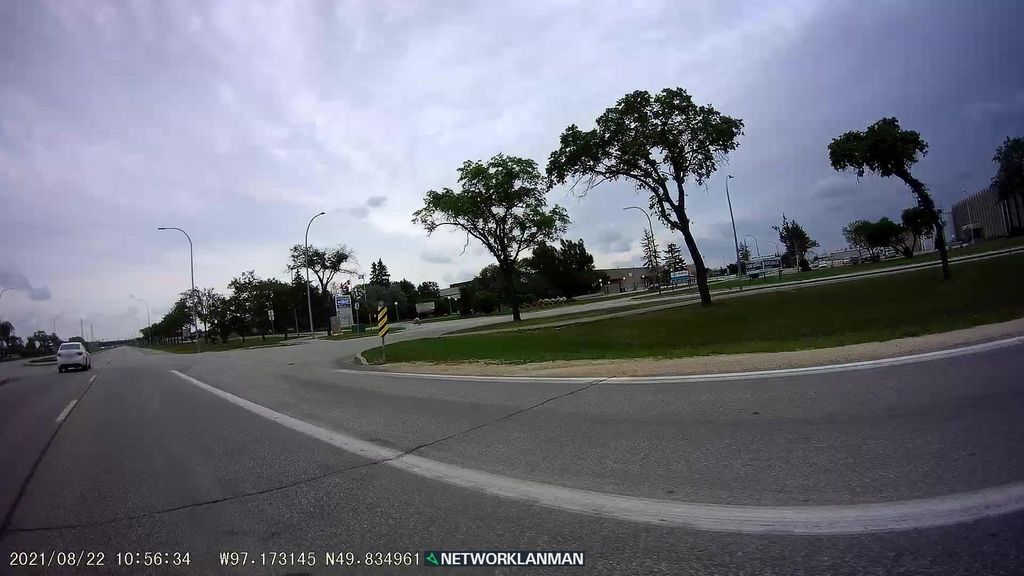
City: winnipeg